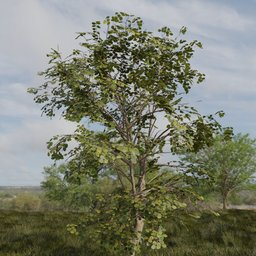
Label: nature